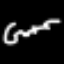
Label: squiggle